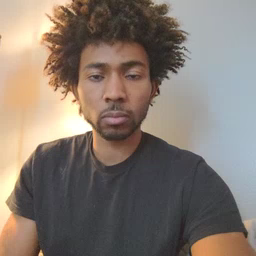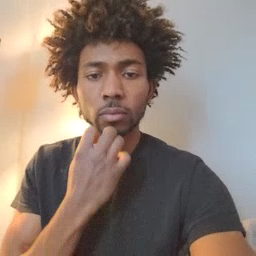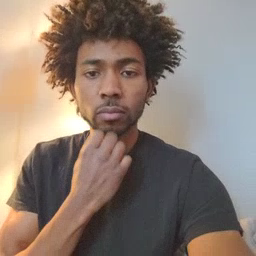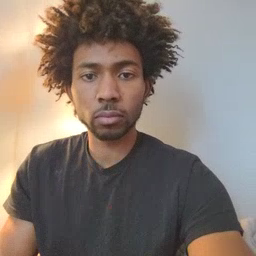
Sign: underwear